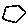
Label: hexagon